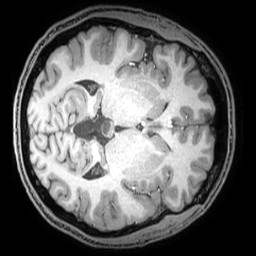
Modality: T1w
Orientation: axial
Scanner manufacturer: philips
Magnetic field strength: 3 T
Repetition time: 0.008 s
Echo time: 0.0035 s